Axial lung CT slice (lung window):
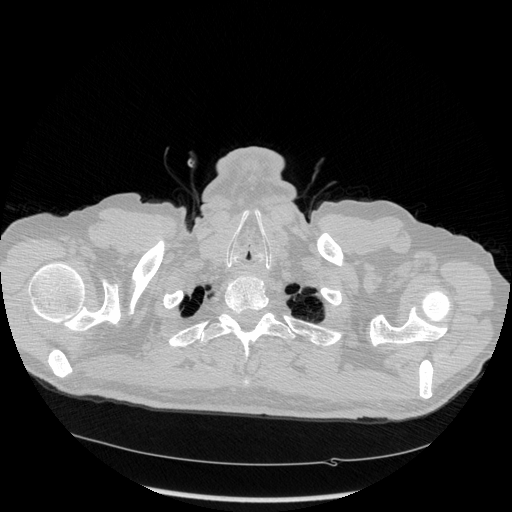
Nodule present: no